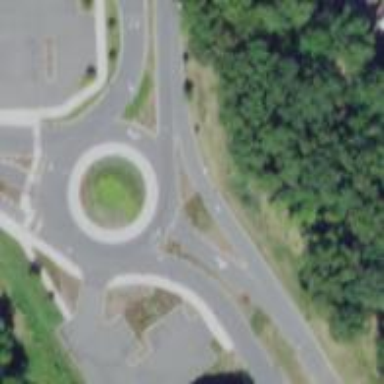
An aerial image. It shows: Tertiary road with asphalt surface leading to roundabout.